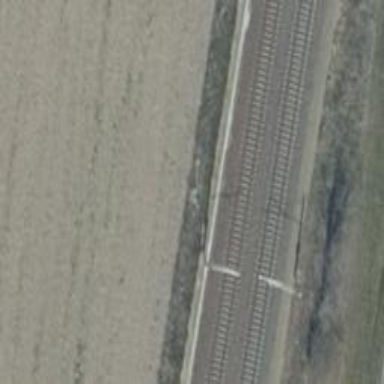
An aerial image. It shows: Railway milestone with catenary mast.